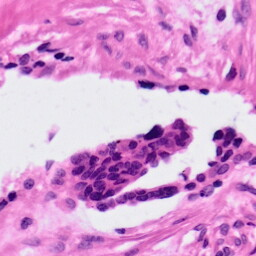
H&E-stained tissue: Ovarian